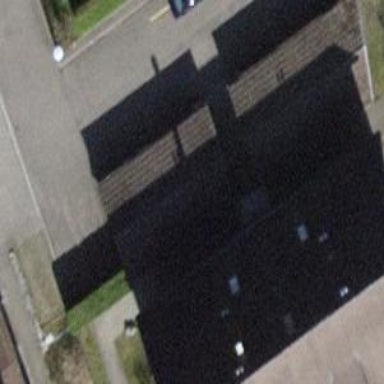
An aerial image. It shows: Garage.